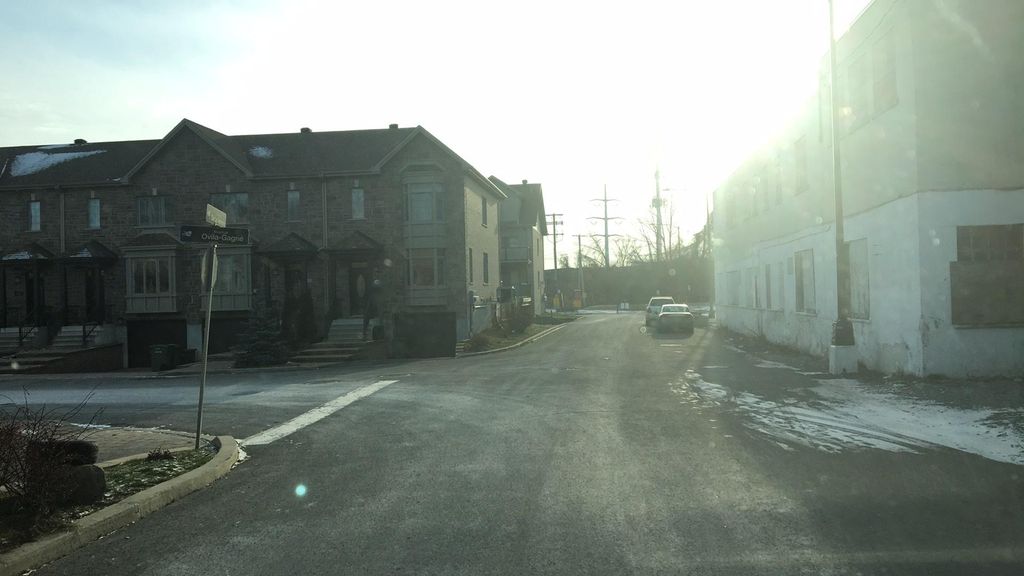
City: montreal